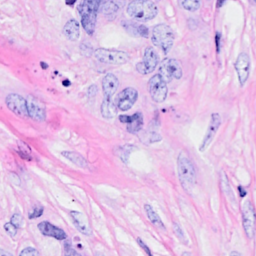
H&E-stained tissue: Breast